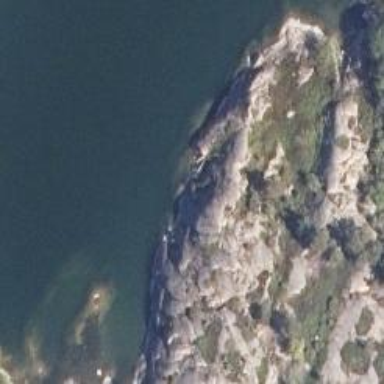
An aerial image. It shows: Cliff in nature.